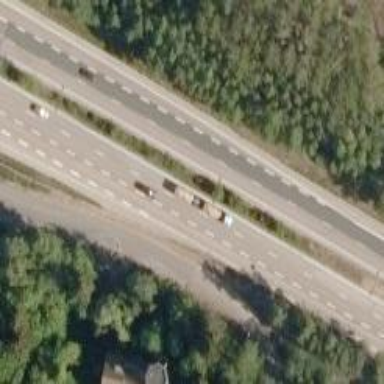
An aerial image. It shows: Asphalt motorway.